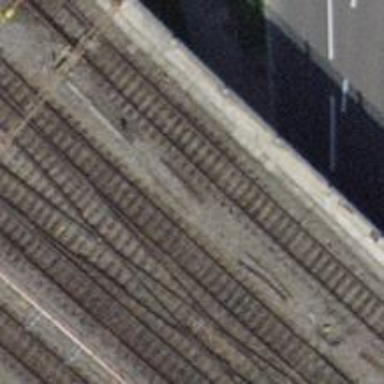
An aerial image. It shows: Rail siding with electrified contact lines.